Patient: sex M, age 73
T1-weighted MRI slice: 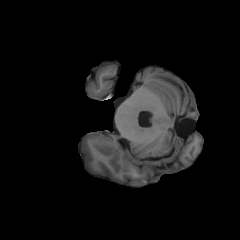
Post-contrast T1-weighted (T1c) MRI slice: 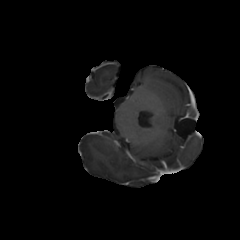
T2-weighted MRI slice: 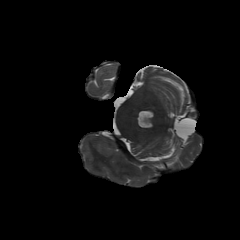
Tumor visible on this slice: no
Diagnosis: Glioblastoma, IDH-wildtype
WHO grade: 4